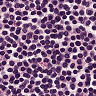
Metastatic tissue present: no